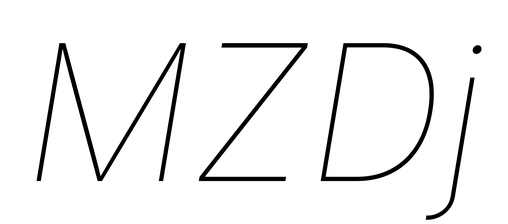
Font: Inter-Italic_Thin_Italic